Question: I am trying to order a table that has 3 variables, commonly known as a 3-way table.
I have attached a picture of the structure of the table the replicable code will produce.

Is it possible to order this table in a logical way, despite the fact it is essentially split into three sections/groups? For instance, could you order by the column "No" or the column "Yes" based on the values?
For example, when ordering "No" England would be ordered as "Sertosa" (7), Virginica (8), Versicolour (16). Wales would be ordered Versicolor (11), Setoda (12), Virginica... and so on for each section of the table.
#Replicable code using the Iris data built into R:
'''
Data <- iris
Data $ var2 <- Data $ Species
Data $ var2 <- sample(Data $ var2)
Data $ var3 <- Data $ Species
Data $ var3 <- sample(Data $ var3)
#making the example clearer
library(plyr)
Data $ var2 <- revalue(Data $ var2, c("setosa"="No", "versicolor"="No","virginica" ="Yes"))
Data $ var3 <- revalue(Data $ var3, c("setosa"="England", "versicolor"="Wales","virginica" ="Scotland"))
#3-way Table:
df <- table(Data $ Species, Data $ var2, Data $ var3)
df
'''
Kind Regards, James Prentice, a person trying to get to grips with R.
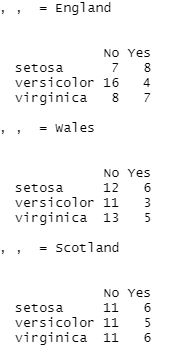
Answer: You should avoid using 'table()' and 'array()' in R, as they are hard to work with. Also, I recommend you focus on learning , rather than , as is no longer maintained.
Instead of using 'table()', work directly with the original data frame:
'''
library(dplyr)
#>
#> Attaching package: 'dplyr'
#> The following objects are masked from 'package:stats':
#>
#> filter, lag
#> The following objects are masked from 'package:base':
#>
#> intersect, setdiff, setequal, union
Data <- iris
Data$Living <- sample(c("No", "Yes"), size = nrow(Data), replace = TRUE)
Data$Country <- sample(c("England", "Wales", "Scotland"), size = nrow(Data), replace = TRUE)
# Results in one data frame
Data %>%
group_by(Country, Species) %>%
summarize(Yes = sum(Living == "Yes"), No = sum(Living == "No")) %>%
ungroup() %>%
arrange(Country, Yes)
#> 'summarise()' has grouped output by 'Country'. You can override using the '.groups' argument.
#> # A tibble: 9 x 4
#> Country Species Yes No
#> <chr> <fct> <int> <int>
#> 1 England virginica 2 8
#> 2 England versicolor 7 15
#> 3 England setosa 14 5
#> 4 Scotland setosa 5 14
#> 5 Scotland virginica 6 12
#> 6 Scotland versicolor 9 8
#> 7 Wales setosa 4 8
#> 8 Wales versicolor 5 6
#> 9 Wales virginica 14 8
# Results in a list of data frames
Data %>%
group_by(Country, Species) %>%
summarize(Yes = sum(Living == "Yes"), No = sum(Living == "No")) %>%
ungroup() %>%
arrange(Country, Yes) %>%
split(., .$Country)
#> 'summarise()' has grouped output by 'Country'. You can override using the '.groups' argument.
#> $England
#> # A tibble: 3 x 4
#> Country Species Yes No
#> <chr> <fct> <int> <int>
#> 1 England virginica 2 8
#> 2 England versicolor 7 15
#> 3 England setosa 14 5
#>
#> $Scotland
#> # A tibble: 3 x 4
#> Country Species Yes No
#> <chr> <fct> <int> <int>
#> 1 Scotland setosa 5 14
#> 2 Scotland virginica 6 12
#> 3 Scotland versicolor 9 8
#>
#> $Wales
#> # A tibble: 3 x 4
#> Country Species Yes No
#> <chr> <fct> <int> <int>
#> 1 Wales setosa 4 8
#> 2 Wales versicolor 5 6
#> 3 Wales virginica 14 8
'''
<URL>